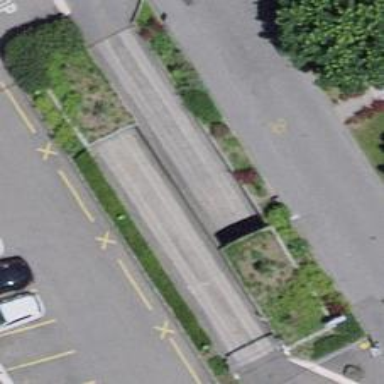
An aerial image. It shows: Multi-storey parking facility.